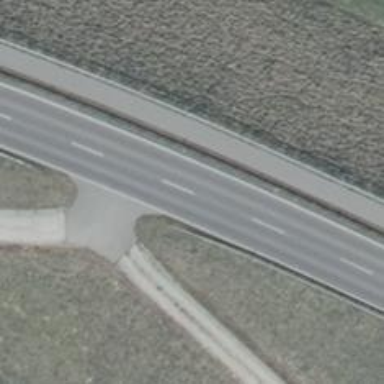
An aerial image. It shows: Secondary road with asphalt surface and embankment.